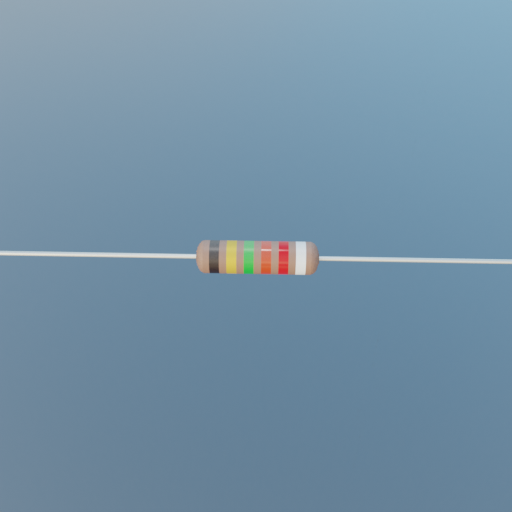
Resistor colour bands (in order): black, gold, green, red, red, white